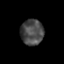
Tissue: prostate
Cell type: Epithelial cells
Senescence score: 0.36
Nuclear area (px): 583
Mean DAPI intensity: 72.762